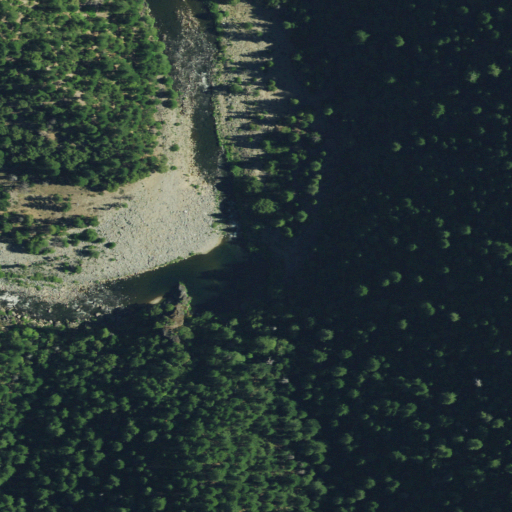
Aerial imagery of bar in California named Cleghorn Bar containing grassland, evergreen forest, herbaceous wetlands, and shrub